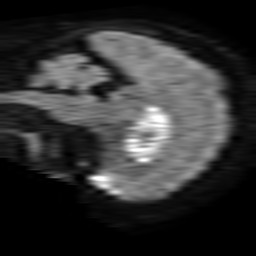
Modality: TRACE
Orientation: sagittal
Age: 47
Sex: female
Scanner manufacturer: philips
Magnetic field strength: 1.5 T
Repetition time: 3.412 s
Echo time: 0.06922 s